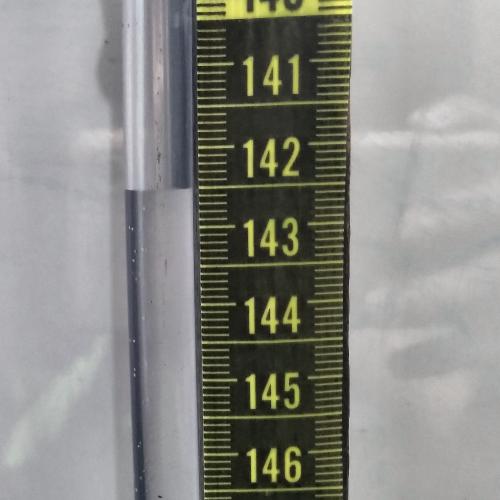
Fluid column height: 142.5 cm